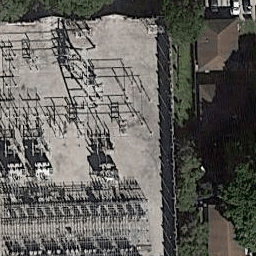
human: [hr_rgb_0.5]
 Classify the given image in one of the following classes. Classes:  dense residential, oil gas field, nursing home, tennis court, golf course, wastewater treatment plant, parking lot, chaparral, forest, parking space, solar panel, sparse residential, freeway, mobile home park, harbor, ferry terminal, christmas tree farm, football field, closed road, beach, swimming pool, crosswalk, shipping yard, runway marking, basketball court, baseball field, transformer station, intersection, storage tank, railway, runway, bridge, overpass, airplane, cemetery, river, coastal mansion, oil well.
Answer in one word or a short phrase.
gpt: transformer station